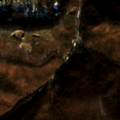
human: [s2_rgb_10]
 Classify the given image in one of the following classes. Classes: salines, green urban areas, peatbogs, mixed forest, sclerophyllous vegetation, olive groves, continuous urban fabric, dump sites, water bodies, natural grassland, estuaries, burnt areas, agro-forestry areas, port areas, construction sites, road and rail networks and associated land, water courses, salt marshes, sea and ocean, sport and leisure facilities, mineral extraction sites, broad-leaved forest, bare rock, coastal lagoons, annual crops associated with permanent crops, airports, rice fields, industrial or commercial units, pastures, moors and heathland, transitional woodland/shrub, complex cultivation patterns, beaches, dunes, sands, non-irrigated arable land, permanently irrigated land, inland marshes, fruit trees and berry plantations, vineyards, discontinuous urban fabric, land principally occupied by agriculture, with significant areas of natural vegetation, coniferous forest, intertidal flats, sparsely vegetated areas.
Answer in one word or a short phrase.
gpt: discontinuous urban fabric, land principally occupied by agriculture, with significant areas of natural vegetation, broad-leaved forest